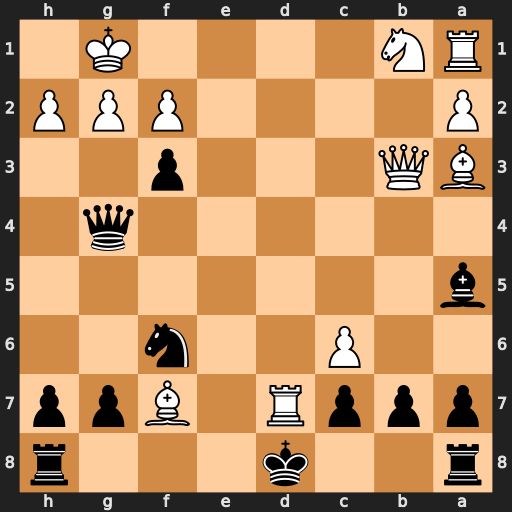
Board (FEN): r2k3r/pppR1Bpp/2P2n2/b7/6q1/BQ3p2/P4PPP/RN4K1
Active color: b
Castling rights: -
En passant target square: -
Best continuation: Nxd7 Qxf3 Qxf3